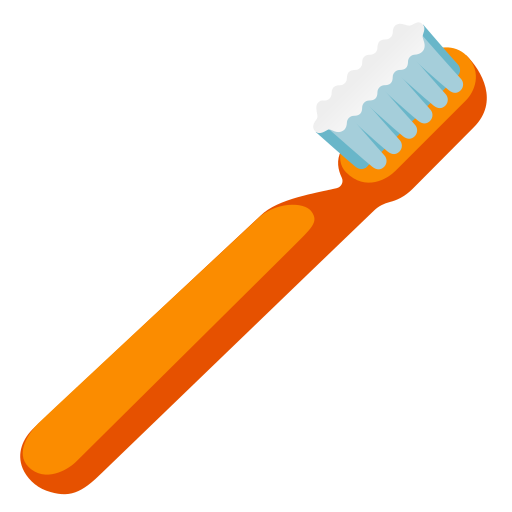
Emoji: 🪥